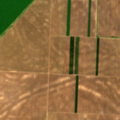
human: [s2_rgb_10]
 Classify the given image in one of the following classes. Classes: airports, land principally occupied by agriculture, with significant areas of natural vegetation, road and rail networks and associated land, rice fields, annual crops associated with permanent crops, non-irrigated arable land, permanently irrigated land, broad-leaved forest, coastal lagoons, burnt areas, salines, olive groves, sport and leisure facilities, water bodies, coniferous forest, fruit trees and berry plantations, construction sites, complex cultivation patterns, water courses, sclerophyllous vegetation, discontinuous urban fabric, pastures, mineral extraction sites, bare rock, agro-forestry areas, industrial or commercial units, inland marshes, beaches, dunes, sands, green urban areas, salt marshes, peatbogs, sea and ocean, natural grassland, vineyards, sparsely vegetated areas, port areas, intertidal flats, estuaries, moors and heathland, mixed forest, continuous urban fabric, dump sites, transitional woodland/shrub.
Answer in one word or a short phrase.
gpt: non-irrigated arable land